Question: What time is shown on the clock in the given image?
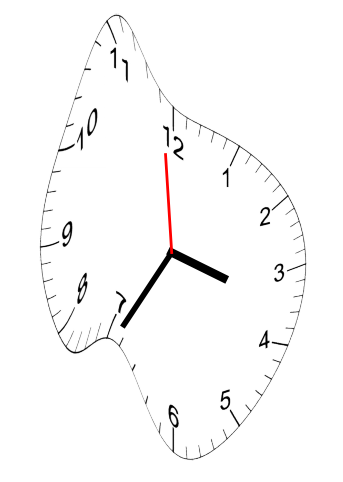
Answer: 03:34:59